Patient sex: M
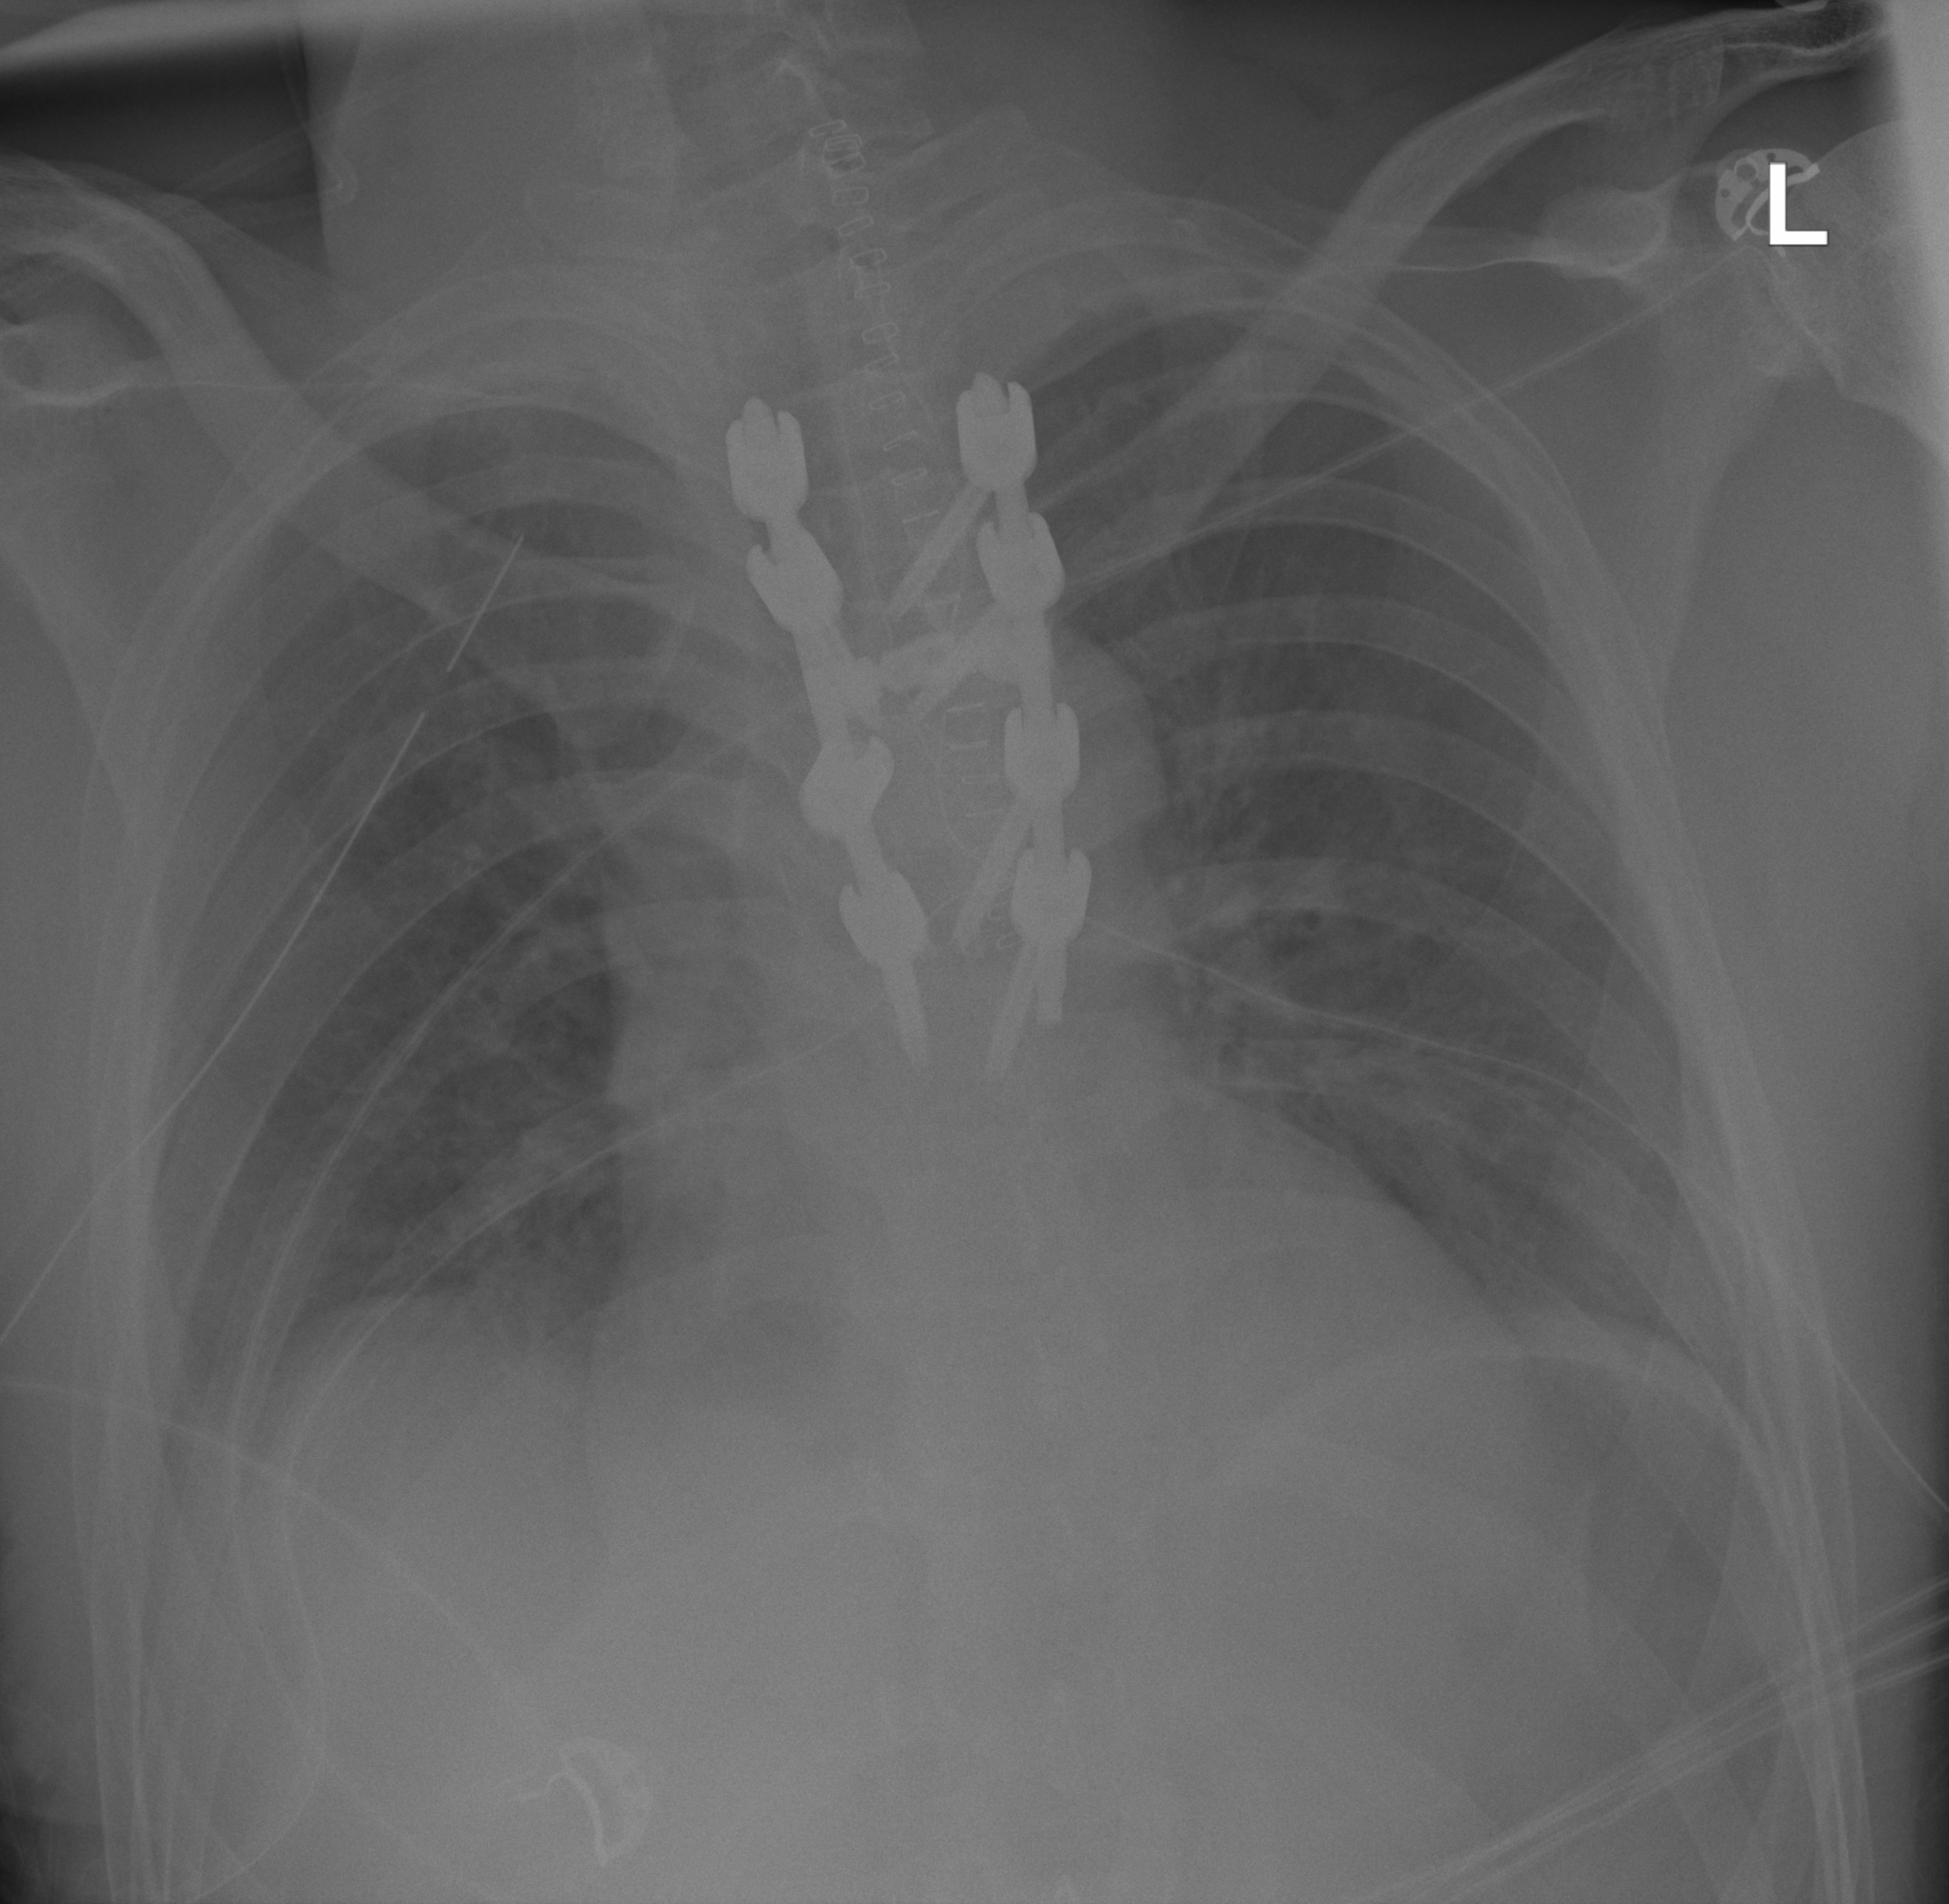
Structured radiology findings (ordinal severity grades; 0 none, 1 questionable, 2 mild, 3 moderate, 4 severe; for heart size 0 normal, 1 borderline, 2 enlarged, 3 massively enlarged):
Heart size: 1
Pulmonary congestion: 2
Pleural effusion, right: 2
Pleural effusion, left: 0
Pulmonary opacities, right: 1
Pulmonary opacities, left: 1
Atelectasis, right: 0
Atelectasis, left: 0